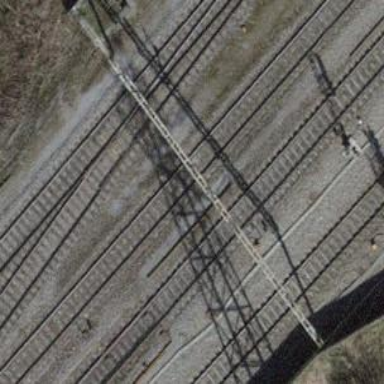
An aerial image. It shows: Single-track railway with electrified contact lines.